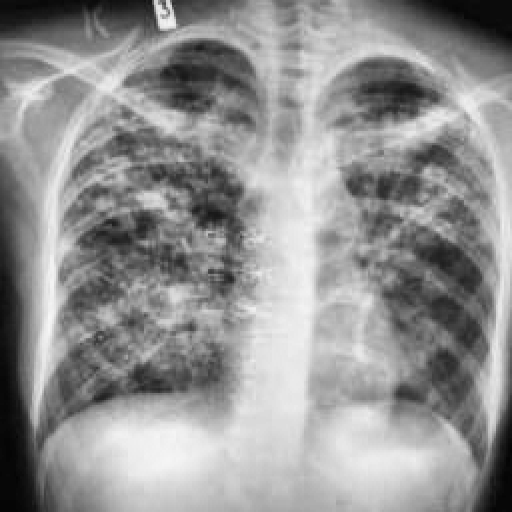
Finding: TUBERCULOSIS